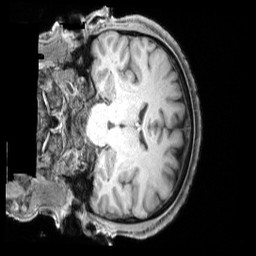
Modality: T1w
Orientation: coronal
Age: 61
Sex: male